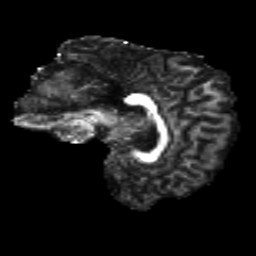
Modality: FA
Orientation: sagittal
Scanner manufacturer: siemens
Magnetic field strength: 3 T
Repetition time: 4.16 s
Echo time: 0.0806 s